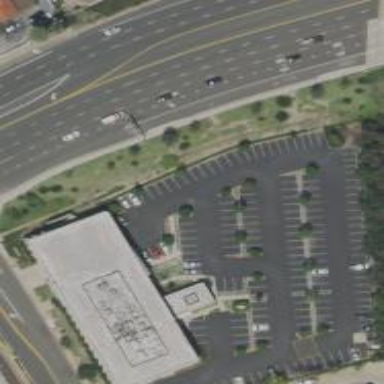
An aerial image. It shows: Commercial building.